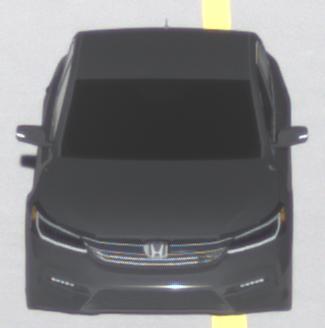
Make: Honda
Model: Accord Hybrid
Detailed model: 9. Generation
Model produced from: 2015
Model produced until: 2019
Doors: 4
Color: black
Road condition: dry road
Daytime: morning or afternoon
Contrast: high contrast